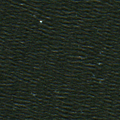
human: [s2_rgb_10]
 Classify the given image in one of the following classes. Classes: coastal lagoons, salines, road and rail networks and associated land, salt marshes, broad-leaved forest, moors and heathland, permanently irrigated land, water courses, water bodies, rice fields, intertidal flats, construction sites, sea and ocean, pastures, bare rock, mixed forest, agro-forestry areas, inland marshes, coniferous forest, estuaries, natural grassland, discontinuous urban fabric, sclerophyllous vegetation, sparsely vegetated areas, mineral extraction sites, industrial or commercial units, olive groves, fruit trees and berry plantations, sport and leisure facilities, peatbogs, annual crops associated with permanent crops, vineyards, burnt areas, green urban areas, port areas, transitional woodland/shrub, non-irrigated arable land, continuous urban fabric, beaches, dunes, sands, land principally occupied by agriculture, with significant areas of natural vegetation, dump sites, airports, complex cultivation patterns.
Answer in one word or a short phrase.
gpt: sea and ocean